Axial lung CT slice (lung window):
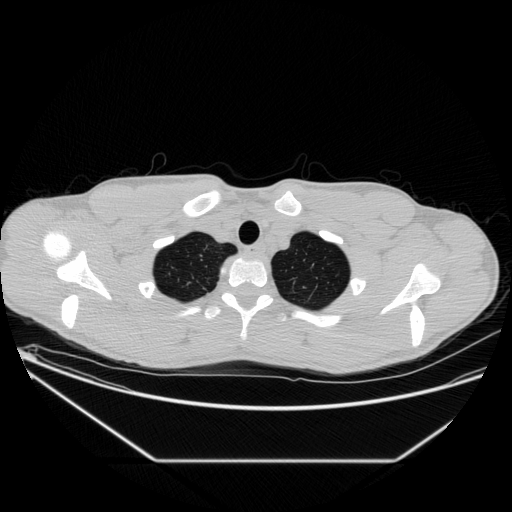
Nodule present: no